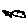
Label: bird